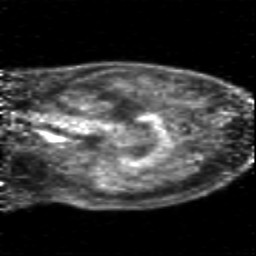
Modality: PET
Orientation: sagittal
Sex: female
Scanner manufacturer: siemens